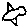
Label: bird